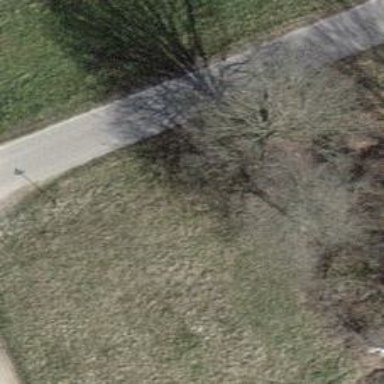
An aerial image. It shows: Brown bench.